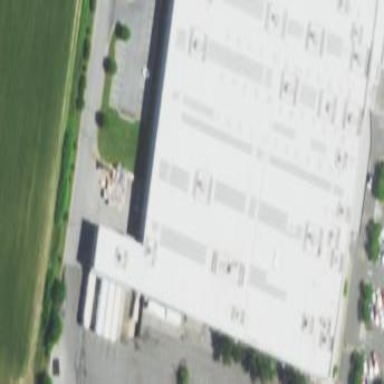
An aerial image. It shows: Wholesale shop located inside building.